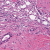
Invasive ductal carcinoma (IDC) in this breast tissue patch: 0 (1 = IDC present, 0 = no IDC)